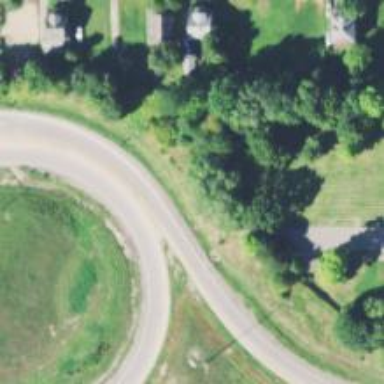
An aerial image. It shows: Historic road.